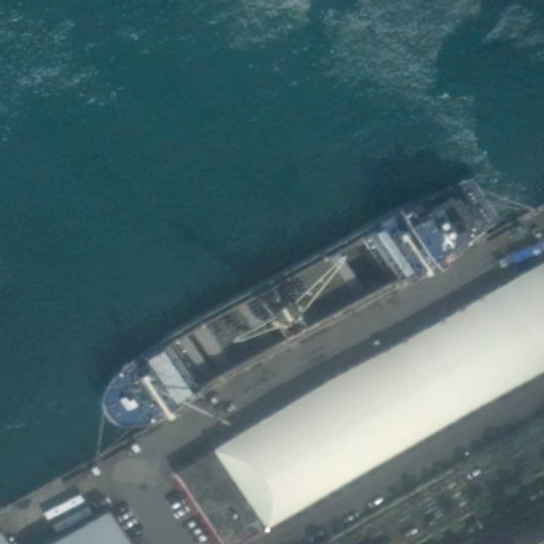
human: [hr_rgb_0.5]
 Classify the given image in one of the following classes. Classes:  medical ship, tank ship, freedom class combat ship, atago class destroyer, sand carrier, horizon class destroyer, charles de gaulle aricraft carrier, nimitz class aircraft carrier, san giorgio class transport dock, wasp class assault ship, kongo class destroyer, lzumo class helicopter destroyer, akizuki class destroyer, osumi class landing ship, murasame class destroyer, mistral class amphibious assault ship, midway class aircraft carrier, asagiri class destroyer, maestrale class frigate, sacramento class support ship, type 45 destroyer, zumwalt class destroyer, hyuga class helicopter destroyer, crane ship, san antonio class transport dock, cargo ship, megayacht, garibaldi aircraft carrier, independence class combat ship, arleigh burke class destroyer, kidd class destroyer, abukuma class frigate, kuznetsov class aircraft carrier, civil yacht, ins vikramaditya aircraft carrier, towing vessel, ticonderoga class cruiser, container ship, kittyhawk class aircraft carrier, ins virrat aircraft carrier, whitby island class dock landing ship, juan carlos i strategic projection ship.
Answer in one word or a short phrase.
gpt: Cargo ship